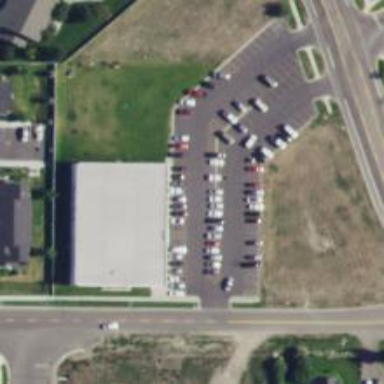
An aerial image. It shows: Parking area with surface.